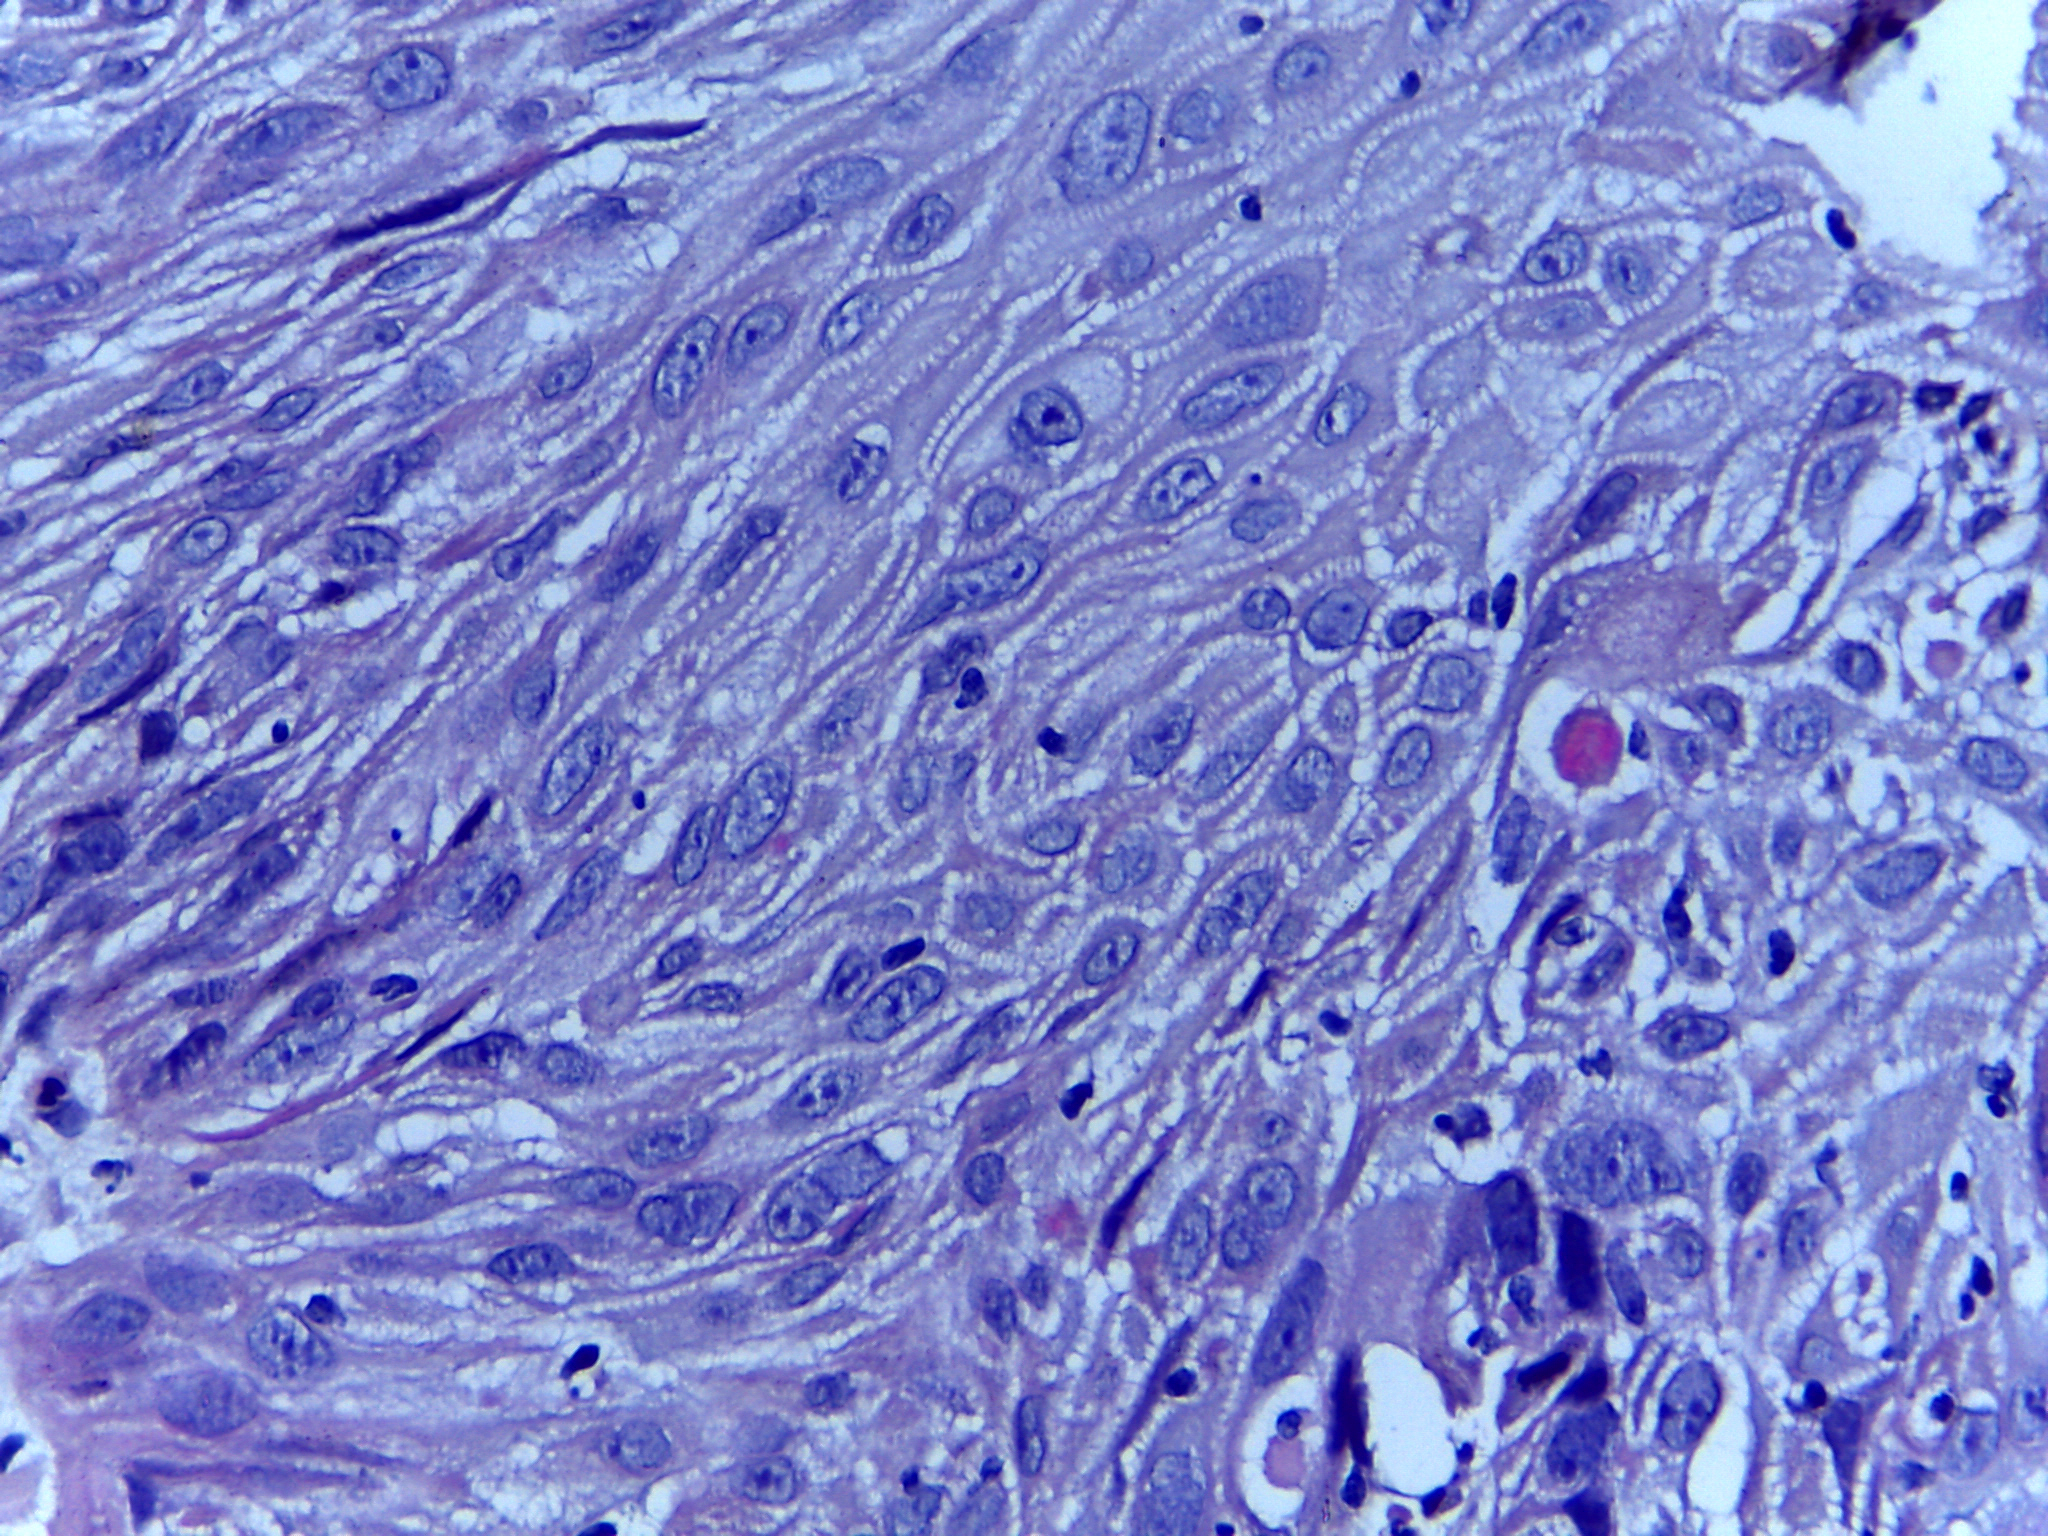
Diagnosis: OSCC